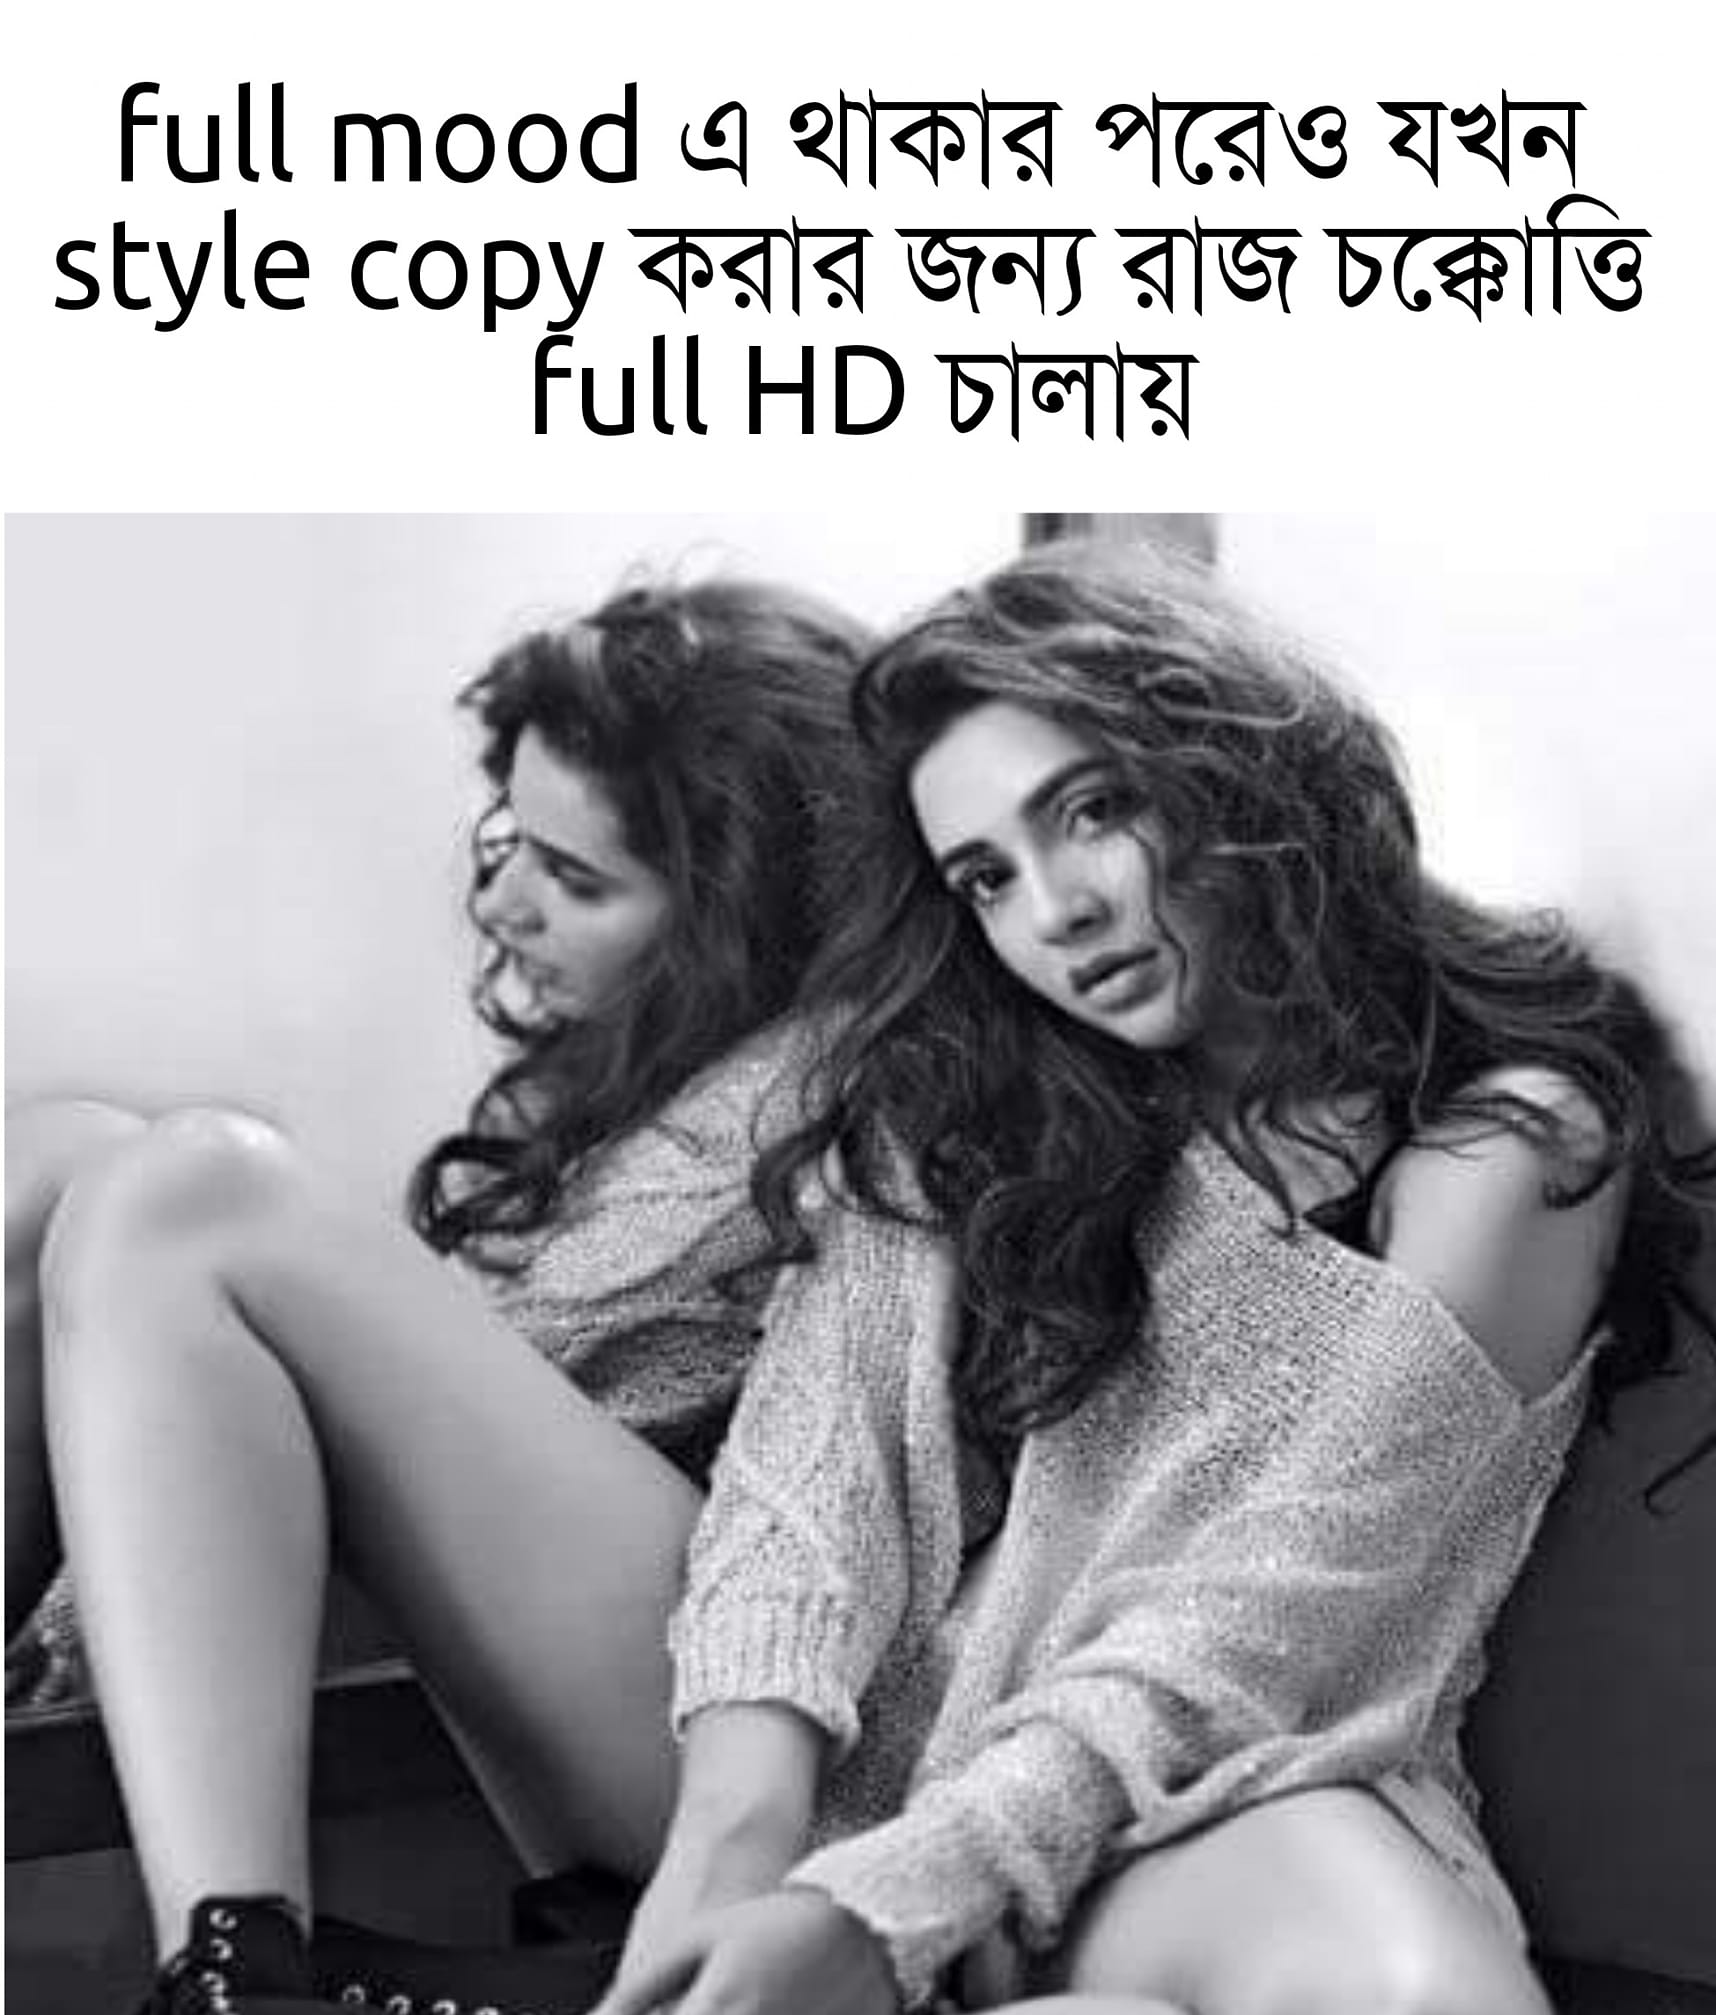
Caption: full mood এ থাকার পরেও যখন style copy করার জন্য রাজ চক্কোত্তি      full HD চালায়
Label: hate